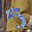
Label: 5